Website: walmart
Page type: address-validator
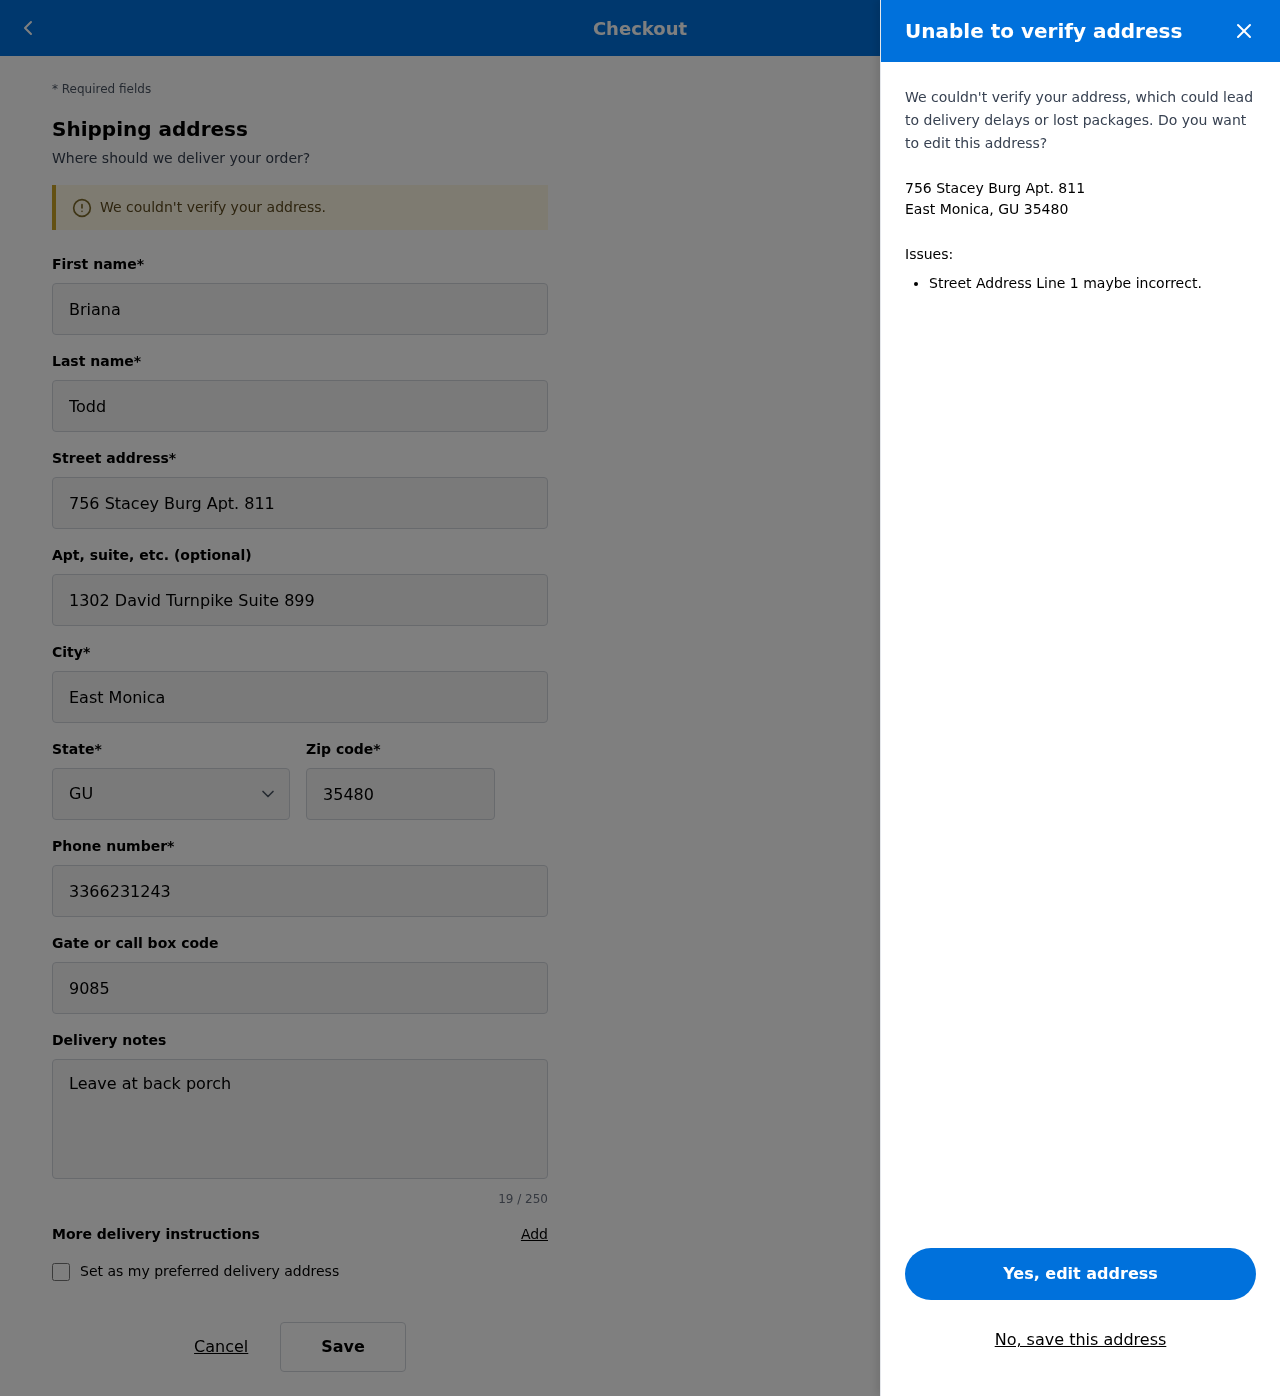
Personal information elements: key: PII_CITY_STATE_ZIP
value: East Monica, GU 35480
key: PII_DELIVERY_INSTRUCTIONS
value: Leave at back porch
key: PII_STATE_ABBR
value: GU
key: PII_STREET
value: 756 Stacey Burg Apt. 811
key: PII_FIRSTNAME
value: Briana
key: PII_LASTNAME
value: Todd
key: PII_STREET2
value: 1302 David Turnpike Suite 899
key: PII_CITY
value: East Monica
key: PII_POSTCODE
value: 35480
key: PII_PHONE
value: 3366231243
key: PII_SECURITY_CODE
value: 9085